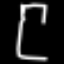
Label: bed